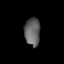
Tissue: lung
Cell type: Epithelial cells
Senescence score: 0.182
Nuclear area (px): 435
Mean DAPI intensity: 96.644